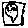
Label: line